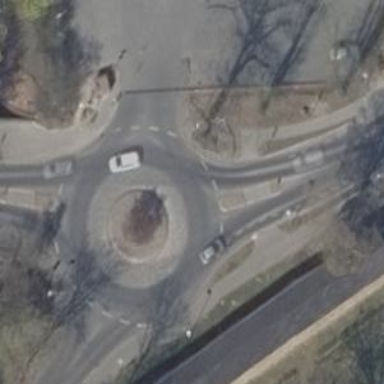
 leading to roundabout. The sidewalk on the right also has asphalt surface."